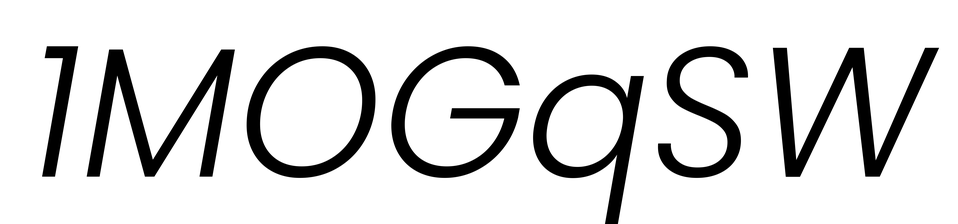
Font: Poppins-LightItalic